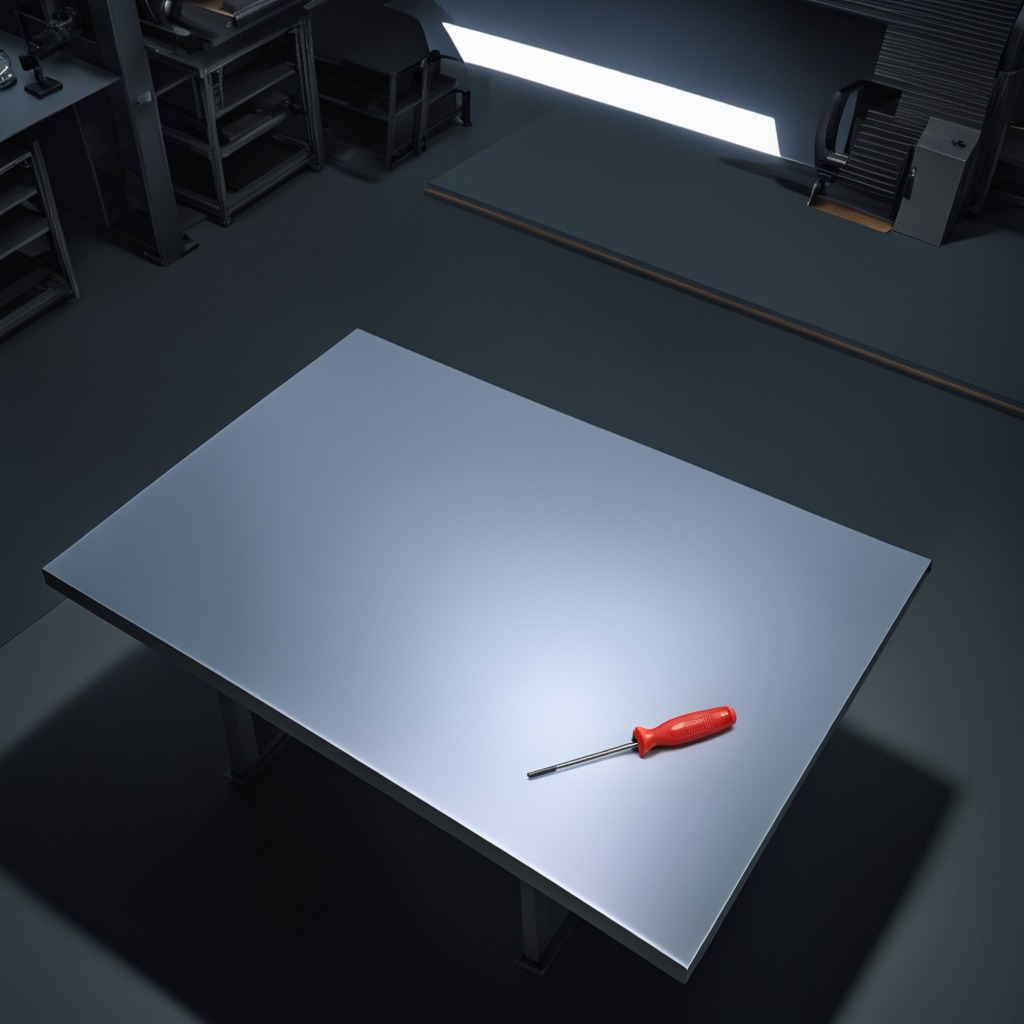
A screwdriver is lying on a clean empty table in a basement in the evening soft directional lighting on the tabletop realistic grain studio-quality clarity centered framing